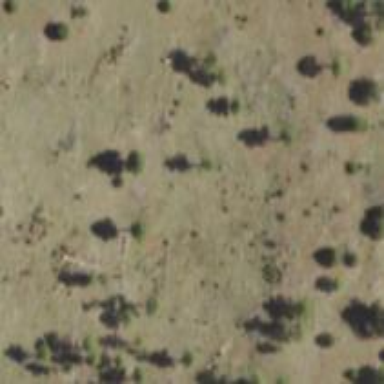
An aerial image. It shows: Patch of scrub vegetation.